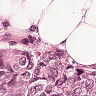
Metastatic tissue present: yes